Question: I am trying to tune a PID controller using Matlab(not Simulink because I am learning/uni coursework).
- -
- 'tf([num],[den])'
Problem

Full_Code:
<URL>
Minimum reproducible code example:
'''
clearvars;clc;clearAllMemoizedCaches;clear
syms s w
%--------------TF of the aircraft
G(s)= (160*(s+2.5)*(s+0.7))/((s^2+5*s+40)*(s^2+0.03*s+0.06));
k= 8; % selected k value range 4<k<8
Max_PA=asind((k-1)/(k+1)); % computes max phase advance
Centre_dB= 20*log10(sqrt(k)); % computing centre gain in dB
Poi= -120-Max_PA % looking for Point of interest(Poi)
tf_int= subs(G(s),1j*w); %intermediate transfer function
eqn= atan2d(imag(tf_int),real(tf_int))==Poi; % solve for w at Poi
% computing crossover freq(wc)
wc= vpasolve(eqn,w); % find exactly the wc at Poi
GR=20*log10(abs(subs(tf_int,w,wc))); % find the gain at at wc
Kpa= 10^((GR-Centre_dB)/20);
ti= 1/(sqrt(k)*wc); % computing Kpa and ti
num1= [Kpa*k*ti,Kpa];
den2= [ti,1];
PA= tf(num1,den2) %PA tf defined
'''
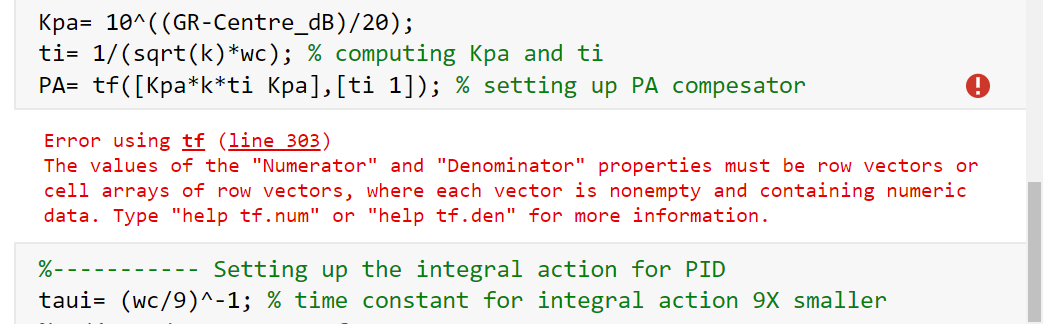
Answer: Yo are trying to input non-numerical (symbolic numers) values into 'tf', which only accepts numerical arrays. You can convert them to that with 'double()'
'''
PA= tf(double(num1),double(den2)) %PA tf defined
'''